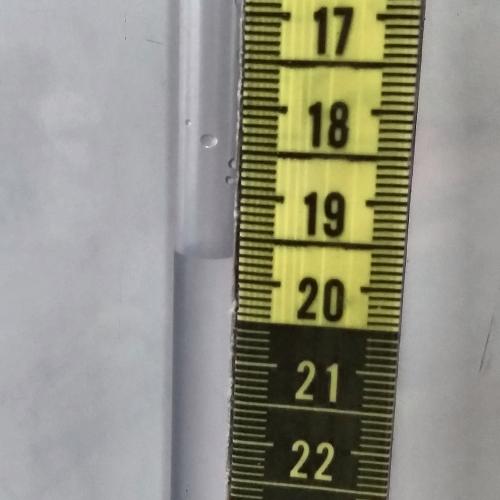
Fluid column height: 19.7 cm